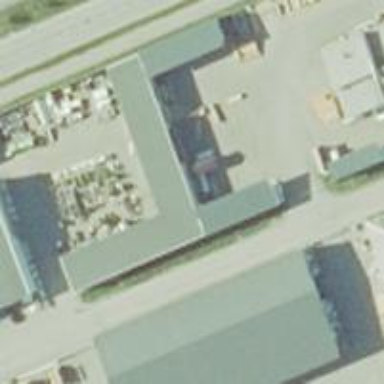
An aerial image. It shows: Industrial area featuring warehouse.